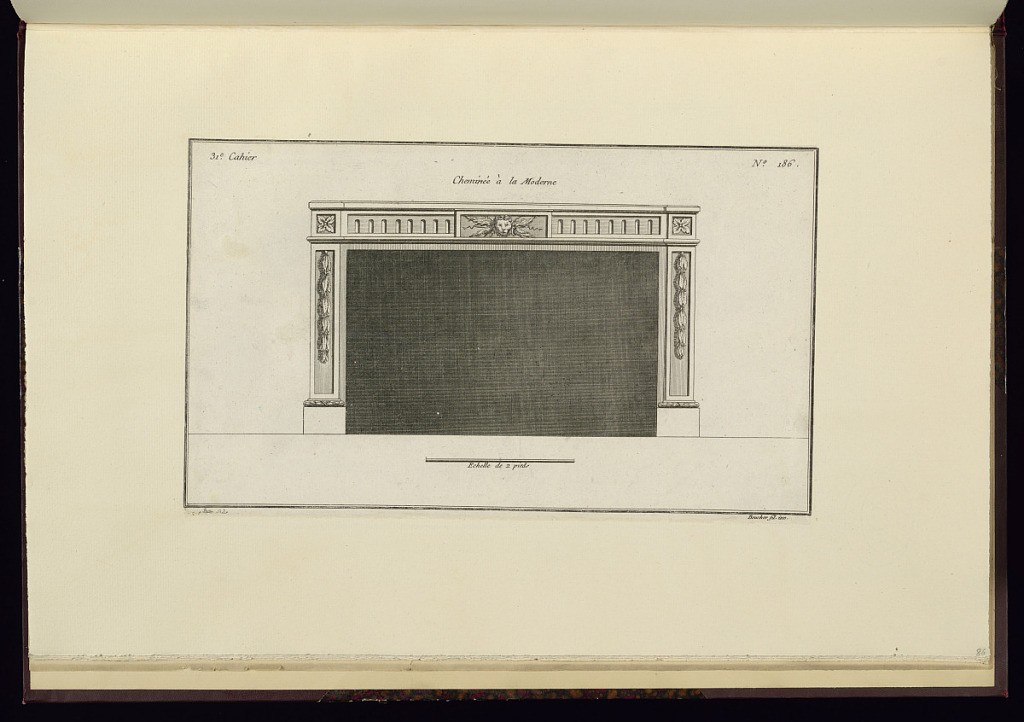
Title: Cheminée à la Moderne
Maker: Juste-François Boucher, French, 1736 – 1782
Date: ca. 1775
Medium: Engraving on off white laid paper
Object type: Print
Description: Design for a fireplace decorated with ornament motifs including bound leaf, hanging garland, rosettes, fluting, and a central lion head. The plate is signed.